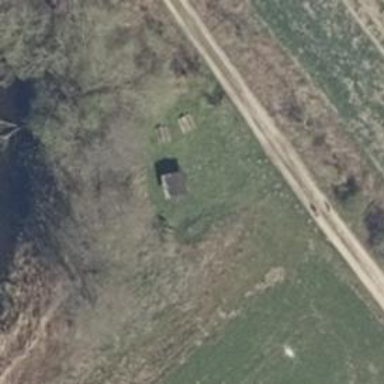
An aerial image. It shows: Shelter.